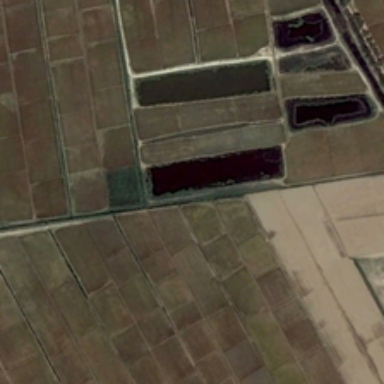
The little farm consists of grass and crops .